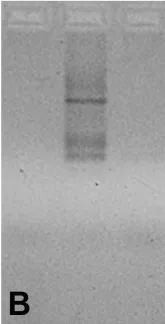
Molecular analysis of muscle-derived mitochondrial DNA. PCR assay. Showing the accumulation of multiple deletions in patient's tissue.
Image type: pathology (giemsa)